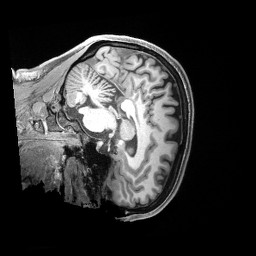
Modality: T1w
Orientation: sagittal
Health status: healthy
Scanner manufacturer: siemens
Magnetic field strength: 3 T
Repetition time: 2.4 s
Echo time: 0.00222 s